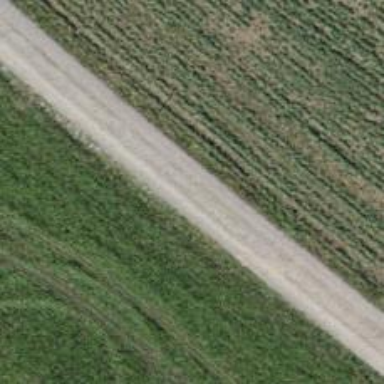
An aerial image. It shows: Gravel track with grade4 track type suitable for agricultural vehicles.